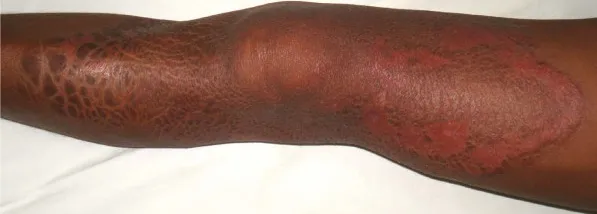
Initial solitary lesion plaque after 5 months of multibacillary multidrug treatment. Reversal reaction: 5 months after initial presentation and commencement of multibacillary multidrug treatment.
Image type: medical_photograph (skin_photograph)